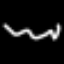
Label: squiggle